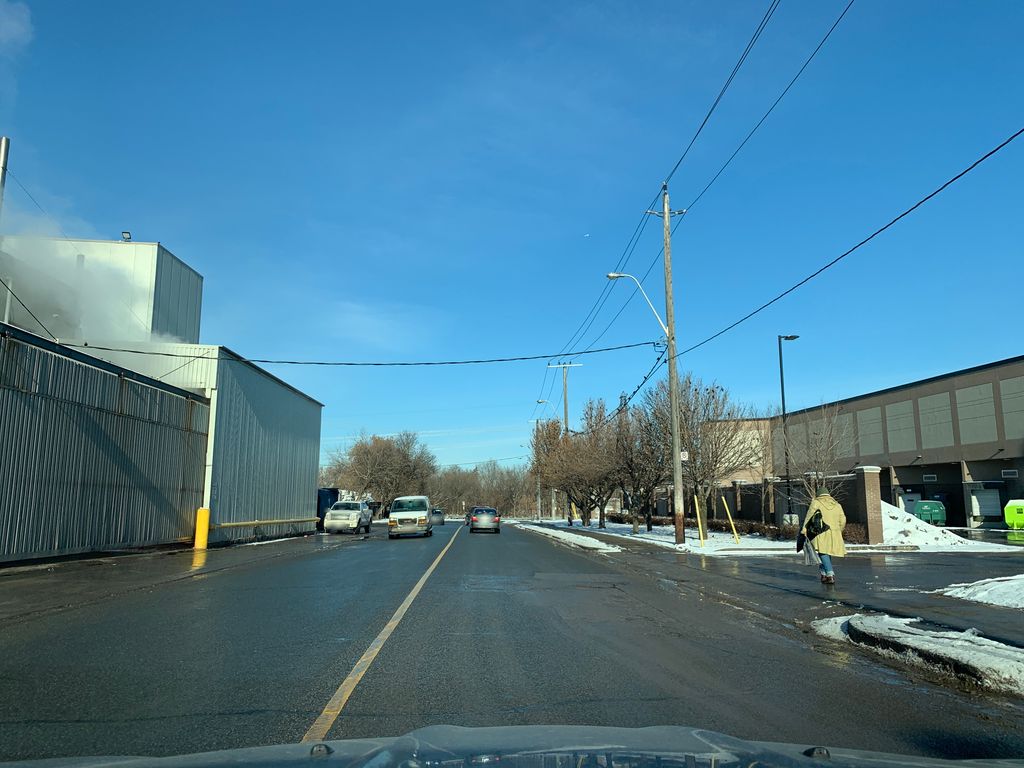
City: toronto